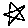
Label: star